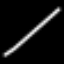
Label: line